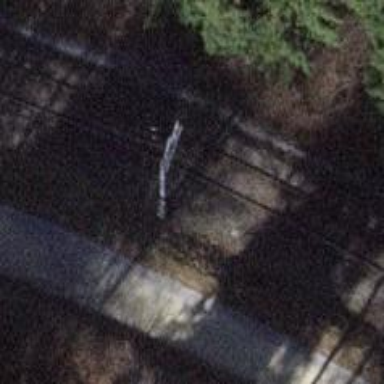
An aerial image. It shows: Single railway track with electrified contact line. The track is numbered 650.